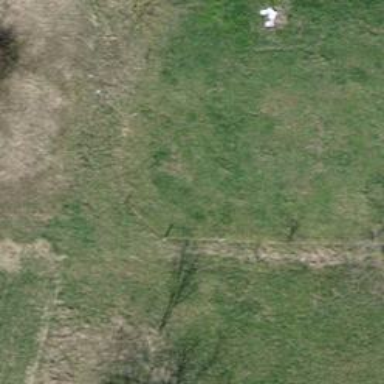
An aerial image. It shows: Minor power line.